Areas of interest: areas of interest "Parking Lot"
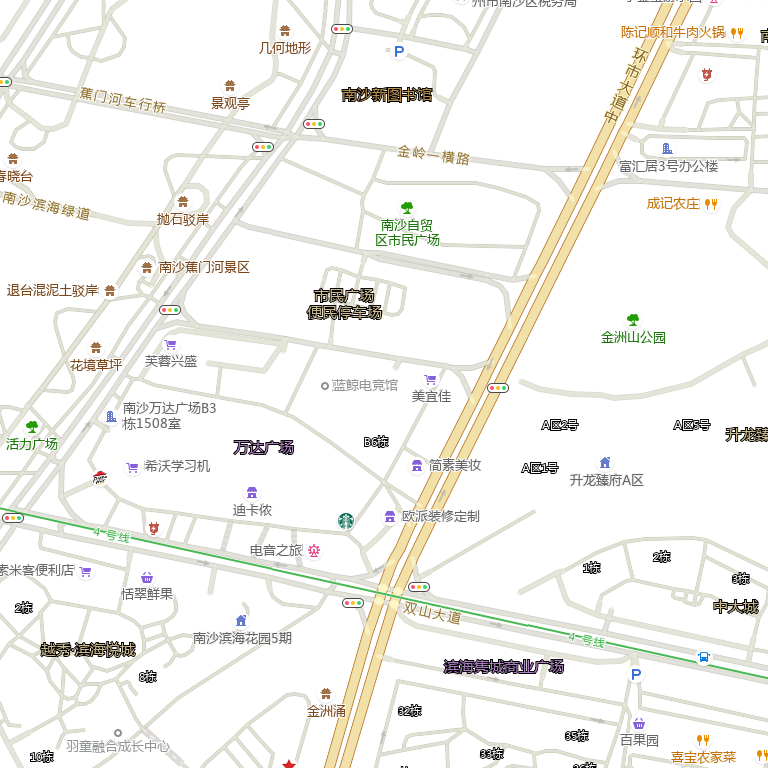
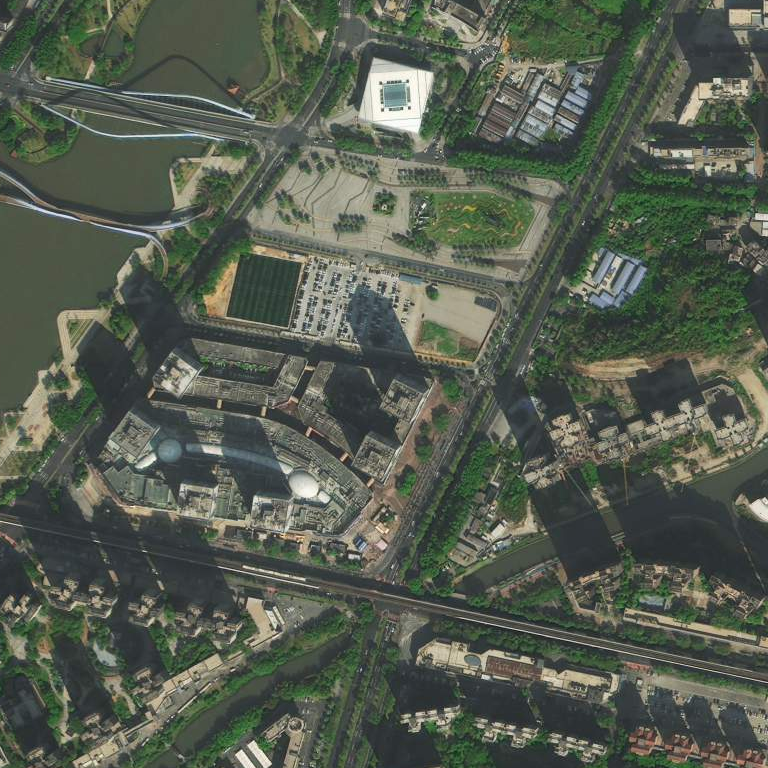